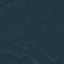
Land use / land cover class: Forest